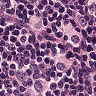
Metastatic tissue present: yes